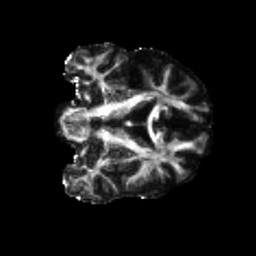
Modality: FA
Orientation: coronal
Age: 58
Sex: male
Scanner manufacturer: siemens
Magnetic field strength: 3 T
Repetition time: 5.25 s
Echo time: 0.08 s